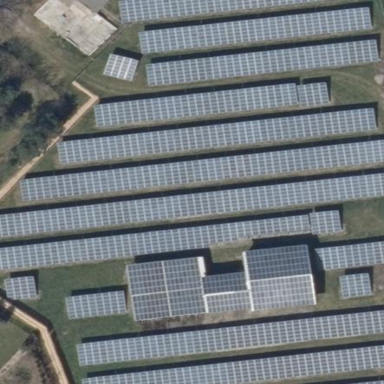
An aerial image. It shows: Solar photovoltaic power plant surrounded by fence.